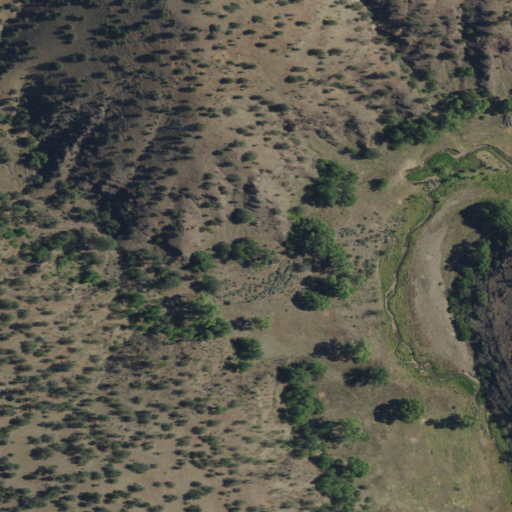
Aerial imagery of valley in New Mexico named Adobe Canyon containing shrub, evergreen forest, woody wetlands, and herbaceous wetlands